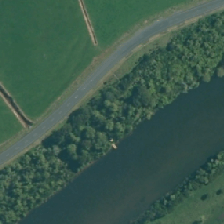
Land cover: broadleaved_indigenous_hardwood